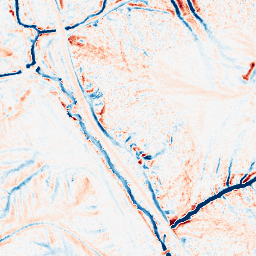
Category: edge_preserving
Decomposition family: median
Decomposition parameters: size: 11
Upsampling method: quadratic
Upsampling parameters: scale: 4
Upsampling scale: 4